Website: lowes
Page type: payment
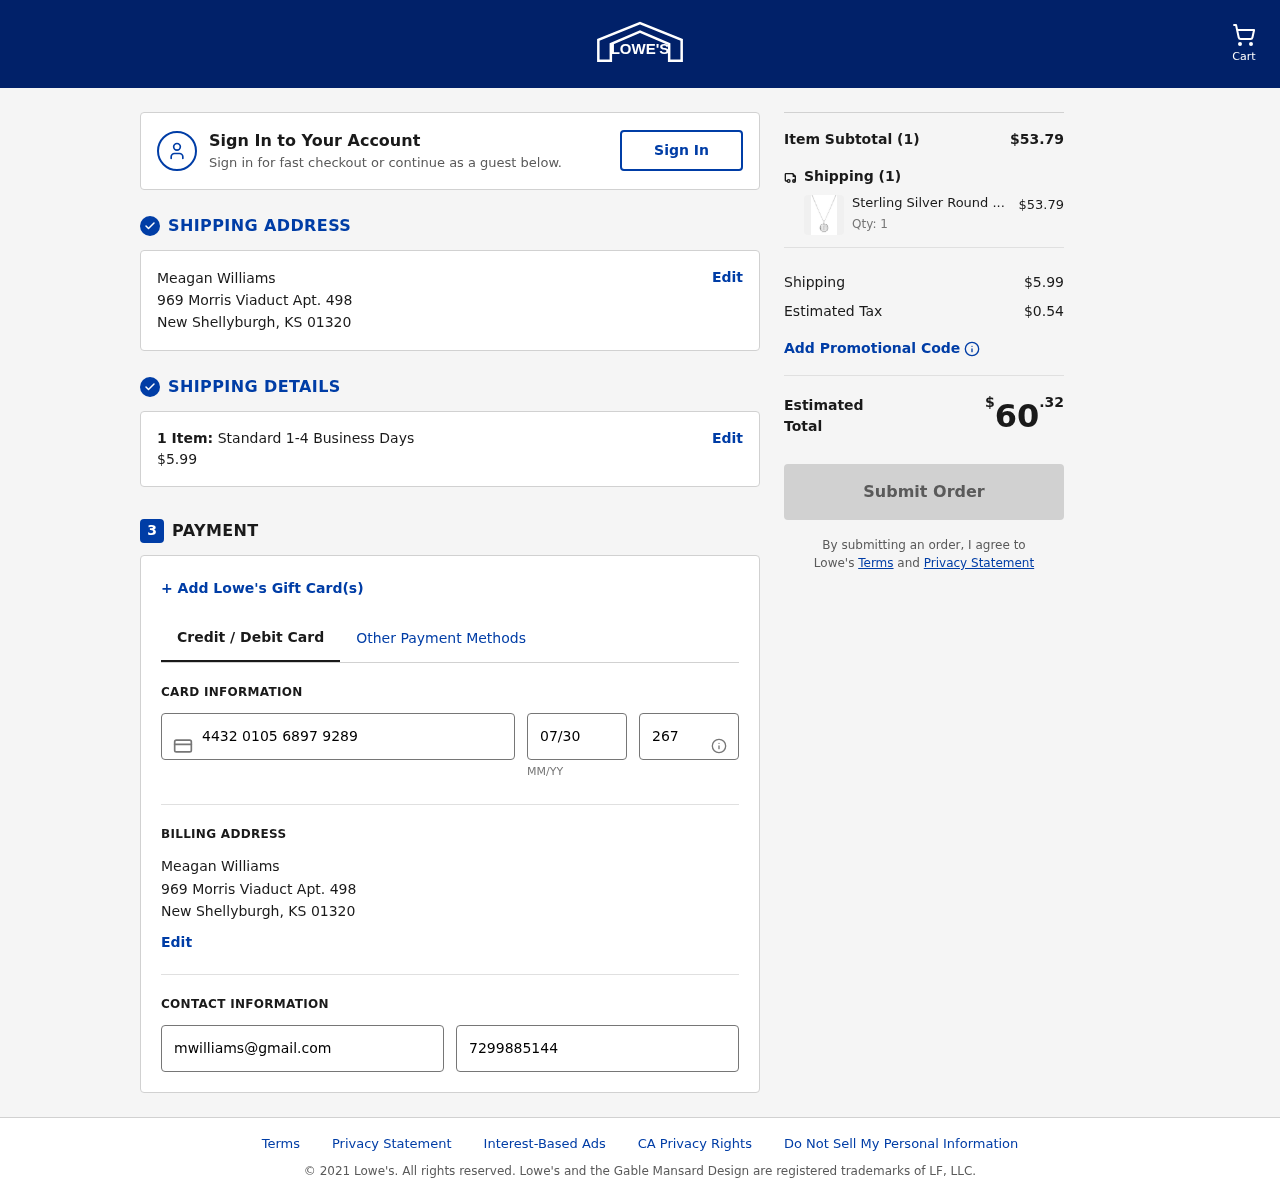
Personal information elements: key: PII_CARD_CVV
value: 267
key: PII_CARD_EXPIRY
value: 07/30
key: PII_CARD_NUMBER
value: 4432 0105 6897 9289
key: PII_CITY
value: New Shellyburgh
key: PII_EMAIL
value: mwilliams@gmail.com
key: PII_FULLNAME
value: Meagan Williams
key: PII_PHONE
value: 7299885144
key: PII_POSTCODE
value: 01320
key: PII_STATE_ABBR
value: KS
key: PII_STREET
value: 969 Morris Viaduct Apt. 498
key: PII_FULLNAME2
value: Meagan Williams
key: PII_STREET2
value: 969 Morris Viaduct Apt. 498
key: PII_CITY2
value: New Shellyburgh
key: PII_STATE_ABBR2
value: KS
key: PII_POSTCODE2
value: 01320
Product elements: key: PRODUCT1_NAME
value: Sterling Silver Round Disc Initial "I" Pendant Necklace, 18.64"
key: PRODUCT1_PRICE
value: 53.79
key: PRODUCT1_QUANTITY
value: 1
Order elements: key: ORDER_NUM_ITEMS
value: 1
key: ORDER_SHIPPING_COST
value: $5.99
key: ORDER_NUM_ITEMS2
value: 1
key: ORDER_SUBTOTAL
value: $53.79
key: ORDER_NUM_ITEMS3
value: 1
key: ORDER_SHIPPING_COST2
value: $5.99
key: ORDER_TAX
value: $0.54
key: ORDER_TOTAL
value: $60.32